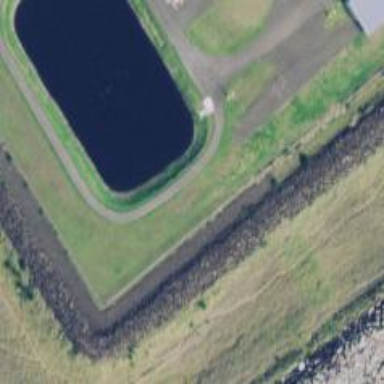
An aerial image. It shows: Body of wastewater.